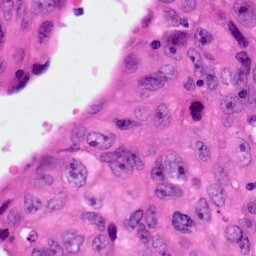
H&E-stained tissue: Lung